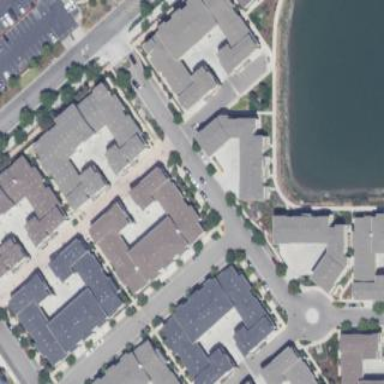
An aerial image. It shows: Residential building.